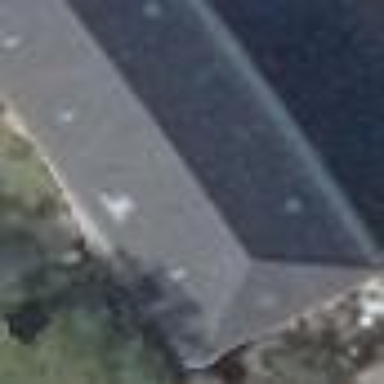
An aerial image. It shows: Building with apartments featuring hipped roof made of roof tiles.